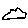
Label: cloud